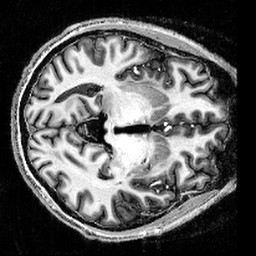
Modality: T1w
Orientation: axial
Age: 34
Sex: male
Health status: healthy
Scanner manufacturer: siemens
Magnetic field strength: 9.4 T
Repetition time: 6 s
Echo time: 0.0023 s